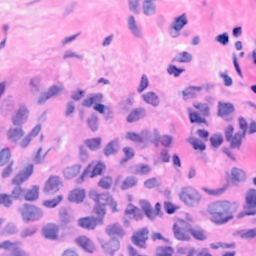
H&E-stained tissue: Breast